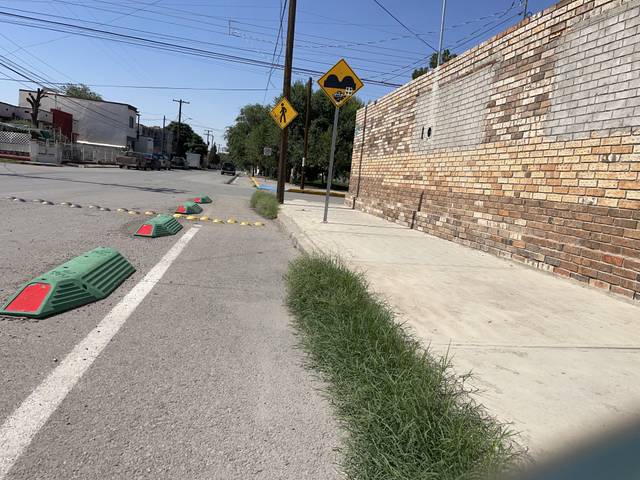
Region: Mexico
Coordinates: 31.747, -106.465